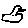
Label: bird